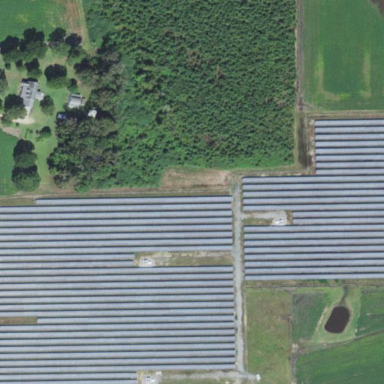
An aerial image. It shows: Solar photovoltaic power plant surrounded by fence.